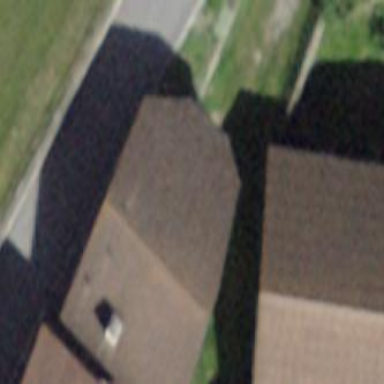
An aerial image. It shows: Simple house.